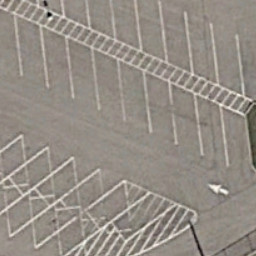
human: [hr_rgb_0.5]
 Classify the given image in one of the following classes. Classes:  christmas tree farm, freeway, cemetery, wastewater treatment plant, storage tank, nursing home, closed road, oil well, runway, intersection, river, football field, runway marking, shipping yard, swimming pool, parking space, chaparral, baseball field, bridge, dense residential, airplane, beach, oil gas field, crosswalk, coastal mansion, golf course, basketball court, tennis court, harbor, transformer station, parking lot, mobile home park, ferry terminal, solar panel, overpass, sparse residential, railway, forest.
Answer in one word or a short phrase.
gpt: parking space